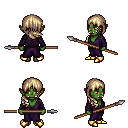
a pixel art fantasy rpg character, female body template, orc, green skin, purple robe, magenta pants, white blonde right-swept hairstyle, gold boots, spear, four views (front, back, left, right), 2x2 character sprite sheet, small pixel art, hard edges, no anti-aliasing